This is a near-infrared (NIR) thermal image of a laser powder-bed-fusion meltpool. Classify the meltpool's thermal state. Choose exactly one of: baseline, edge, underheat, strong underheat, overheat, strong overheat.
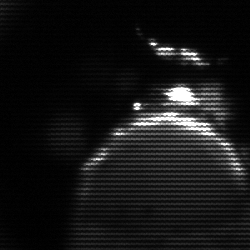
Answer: edge